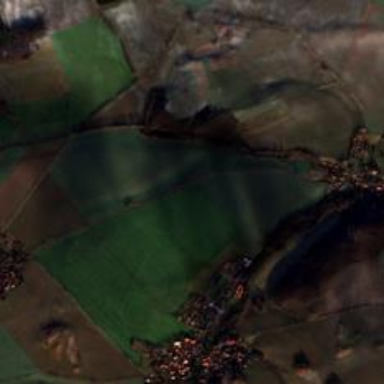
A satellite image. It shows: Picturesque farmland scene.